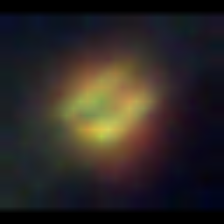
Taxon: NanoPlankton
Group: Other